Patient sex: M
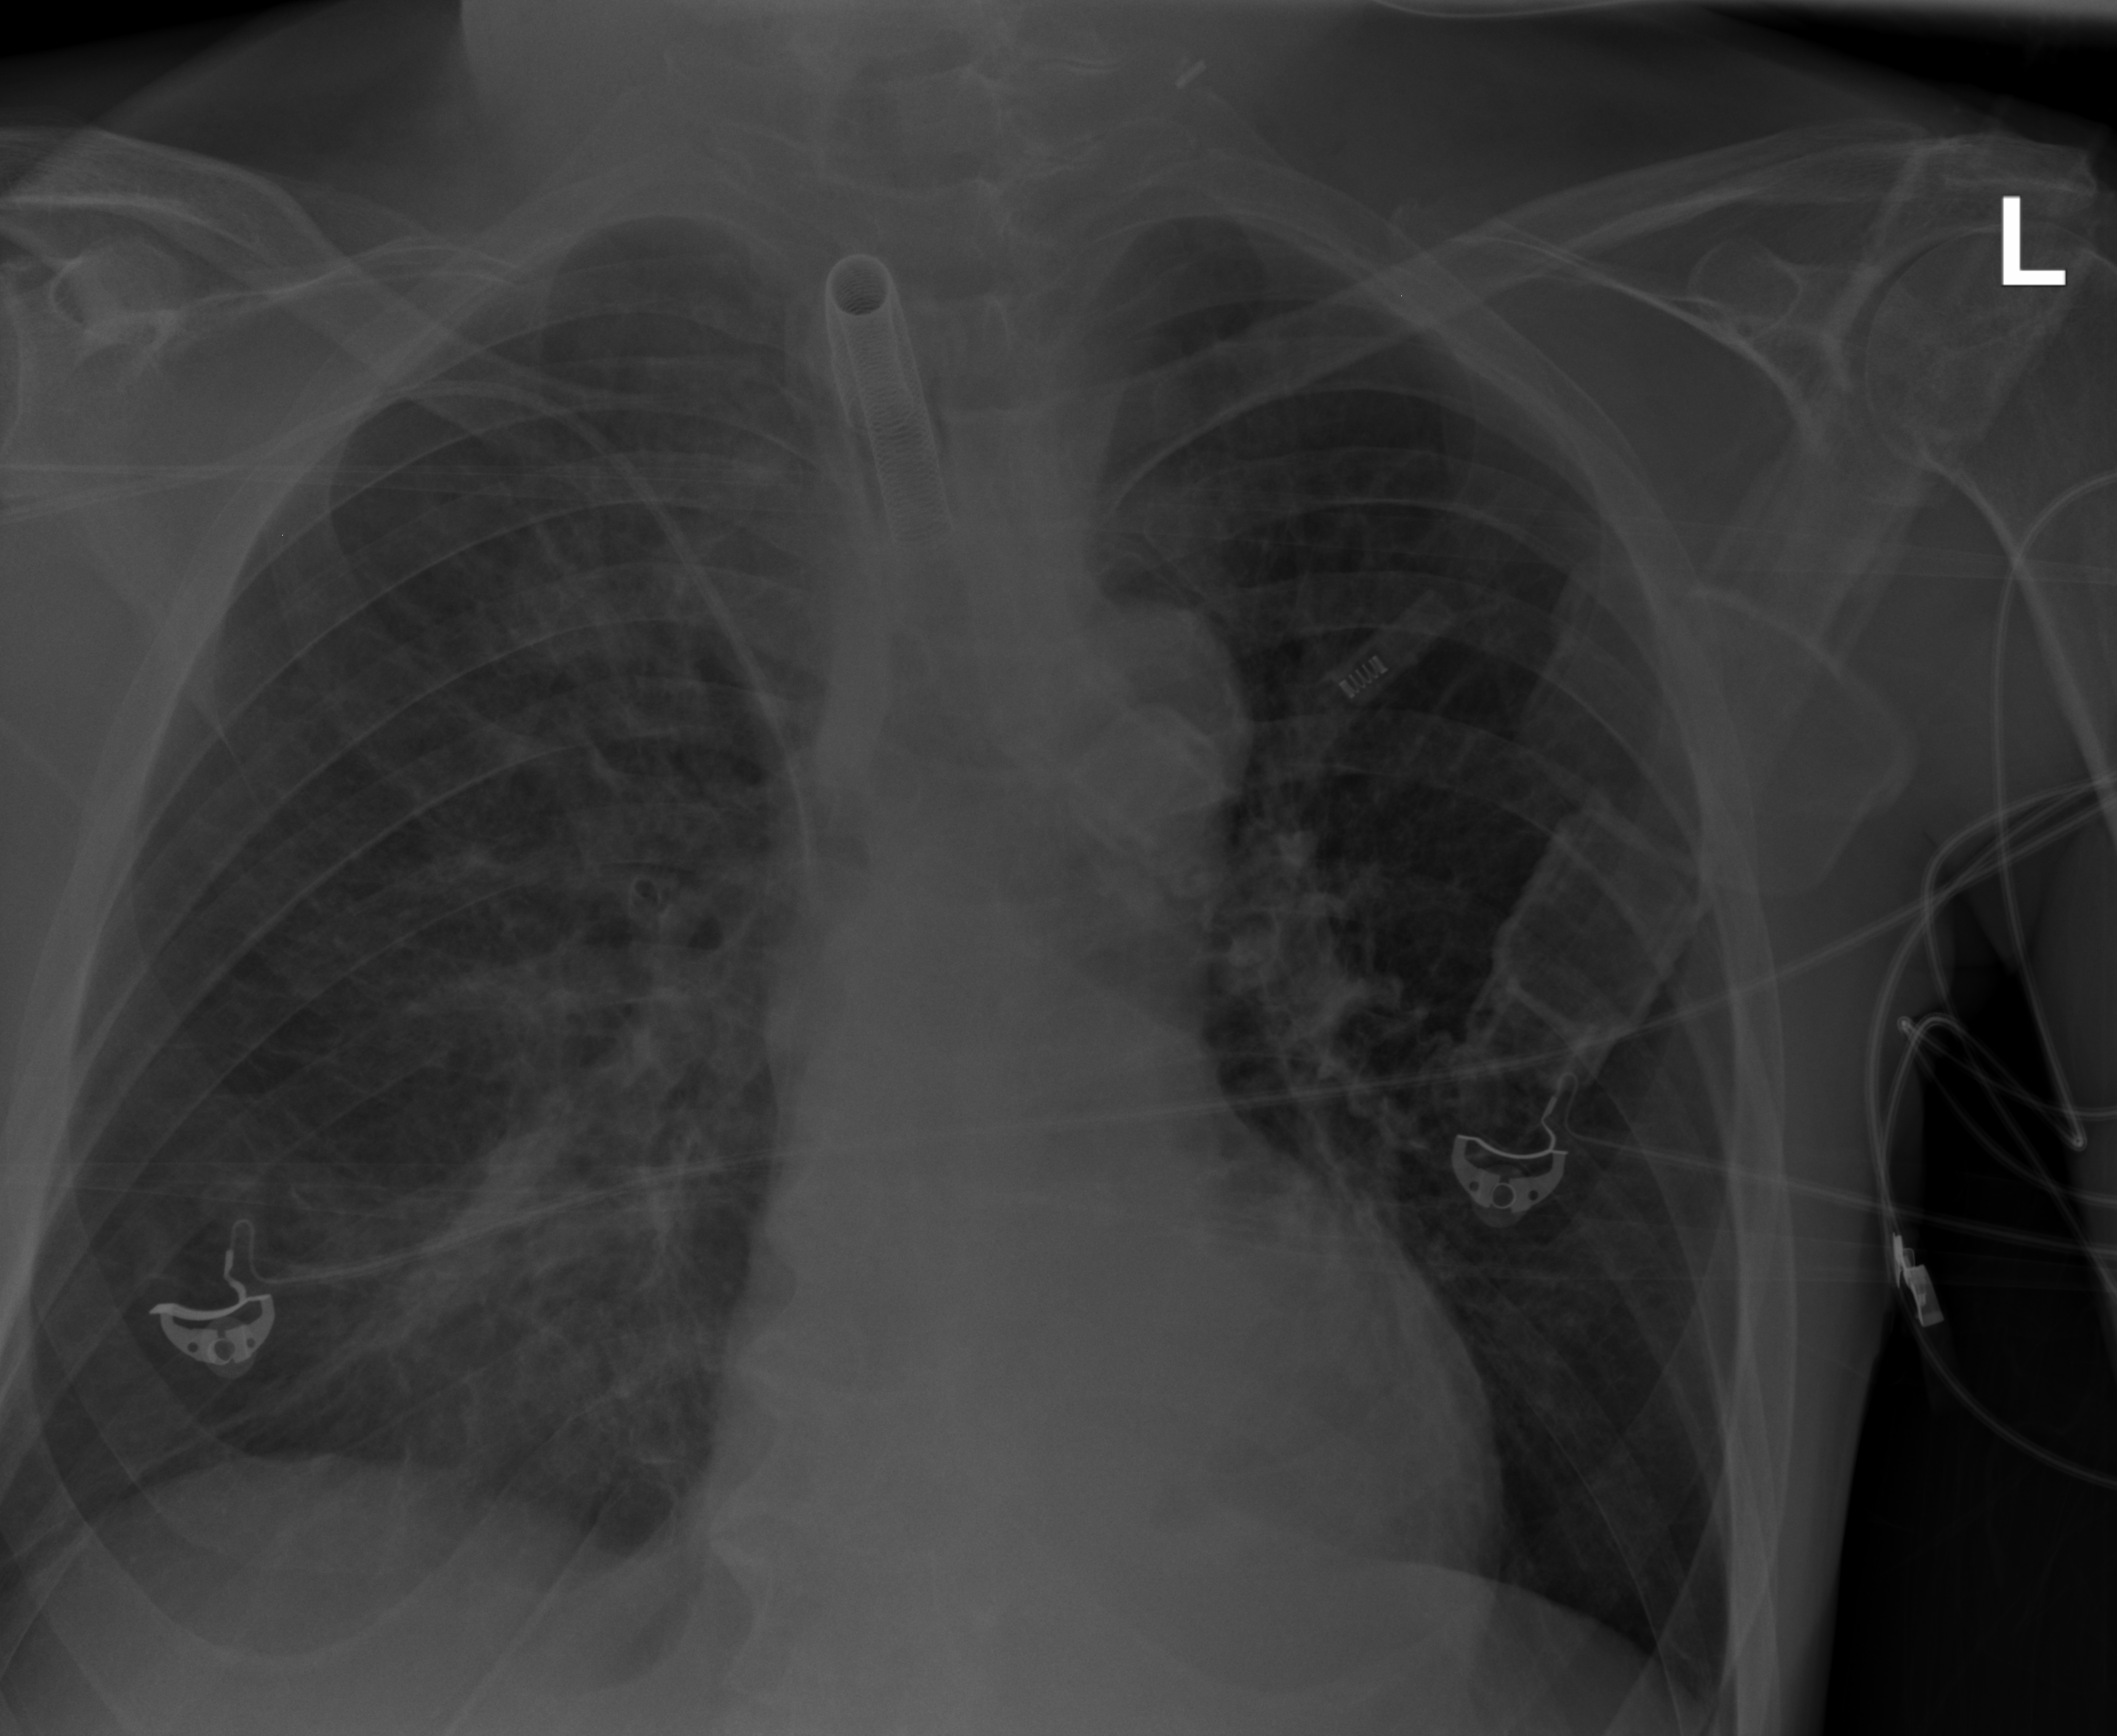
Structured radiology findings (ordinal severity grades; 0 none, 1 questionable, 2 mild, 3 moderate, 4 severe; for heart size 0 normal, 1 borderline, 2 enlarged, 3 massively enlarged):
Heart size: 0
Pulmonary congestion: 0
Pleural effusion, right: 0
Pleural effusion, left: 0
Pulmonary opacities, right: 2
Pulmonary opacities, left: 0
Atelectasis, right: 2
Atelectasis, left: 0